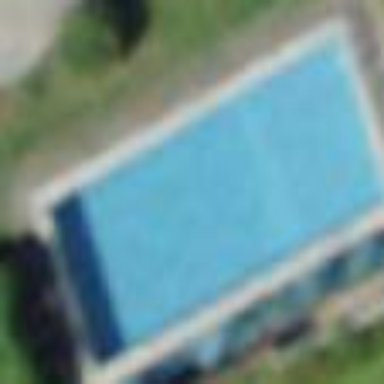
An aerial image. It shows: Swimming pool located in leisure land.